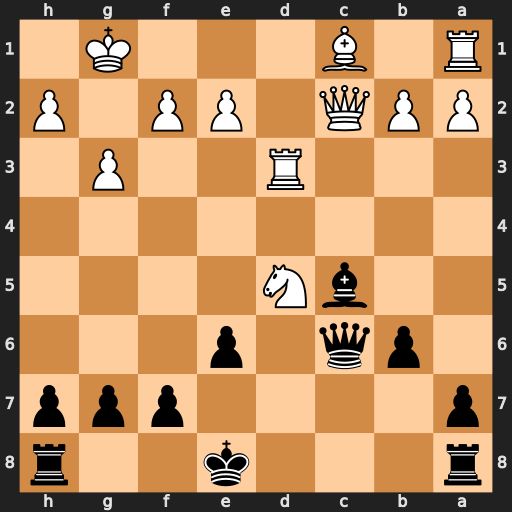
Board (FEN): r3k2r/p4ppp/1pq1p3/2bN4/8/3R2P1/PPQ1PP1P/R1B3K1
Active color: b
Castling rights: kq
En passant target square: -
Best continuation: Bxf2+ Kxf2 Qxc2